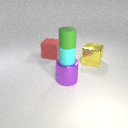
small green rubber cylinder above large purple metal cylinder